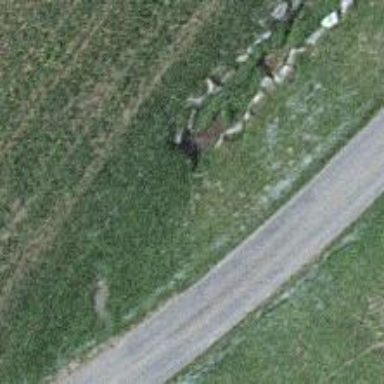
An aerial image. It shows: Tunnel passing through ditch.